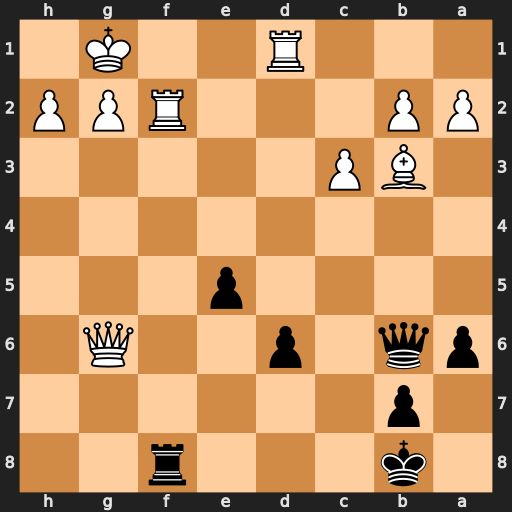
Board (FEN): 1k3r2/1p6/pq1p2Q1/4p3/8/1BP5/PP3RPP/3R2K1
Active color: b
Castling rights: -
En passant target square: -
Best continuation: Qxf2+ Kh1 Qf1+ Rxf1 Rxf1#